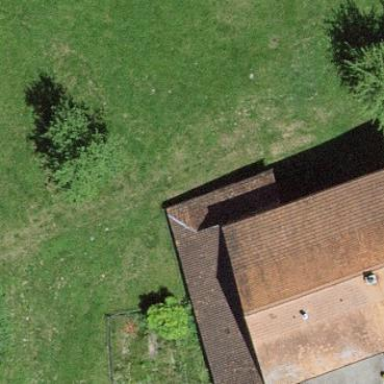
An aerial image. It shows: Farm building.